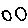
Label: circle